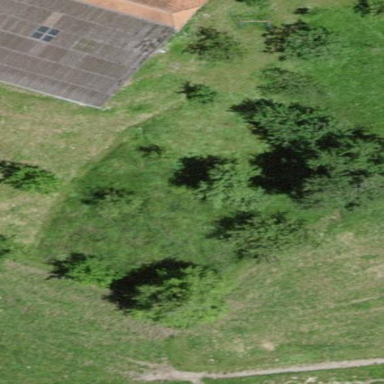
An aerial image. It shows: Orchard.